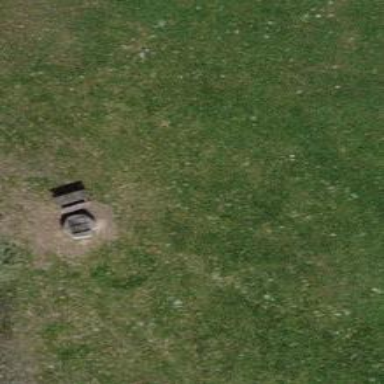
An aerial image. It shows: BBQ amenity.